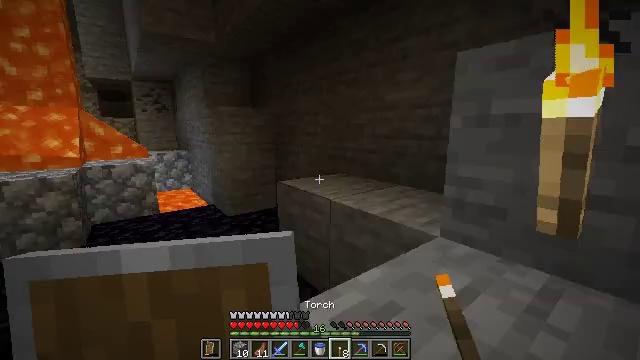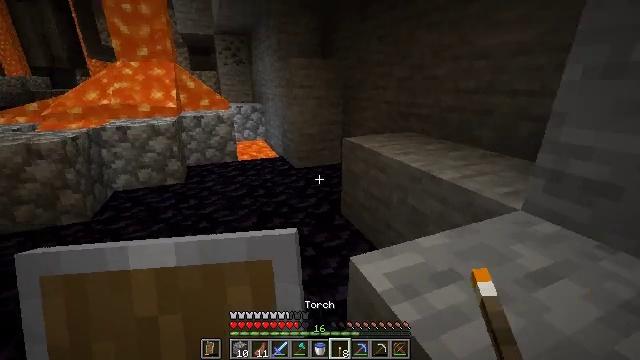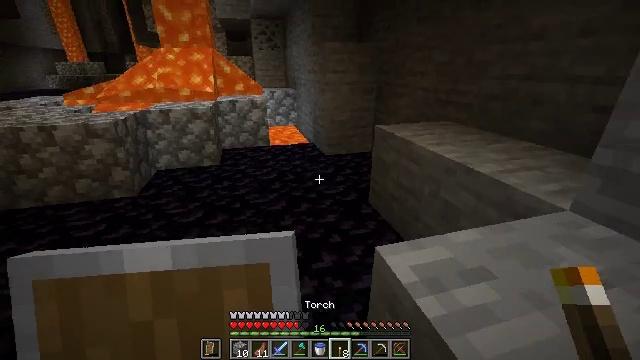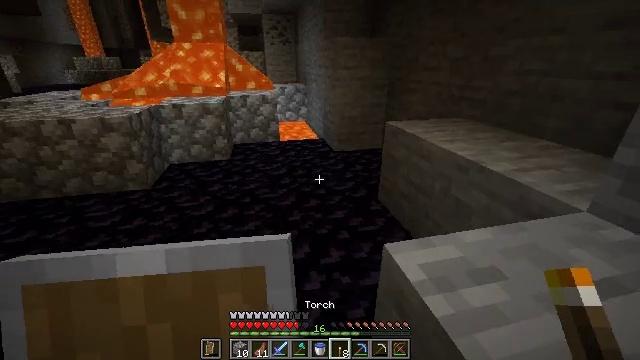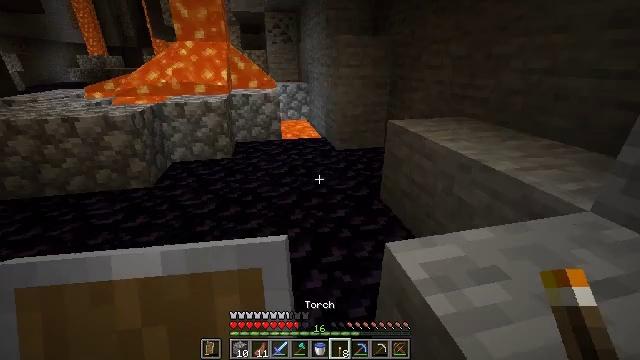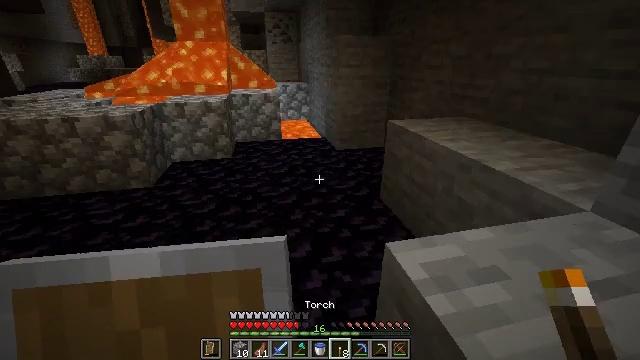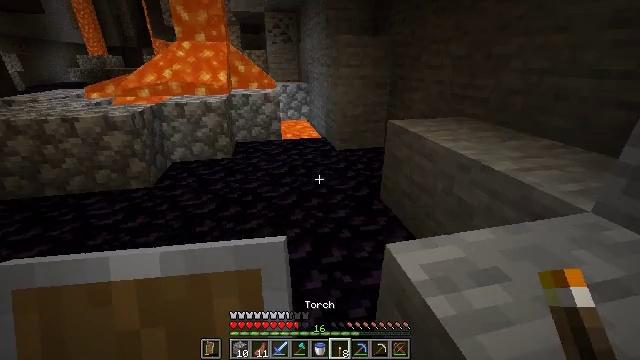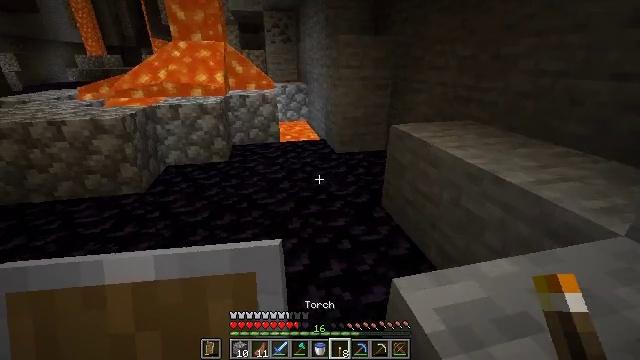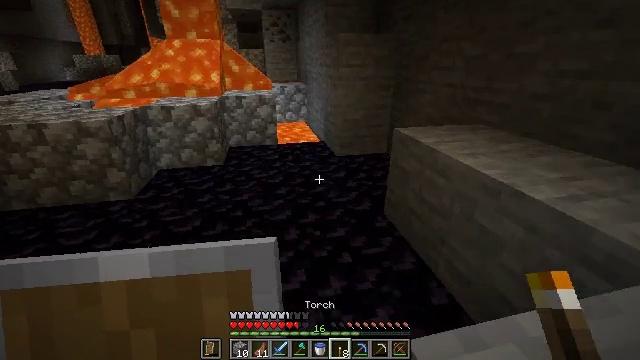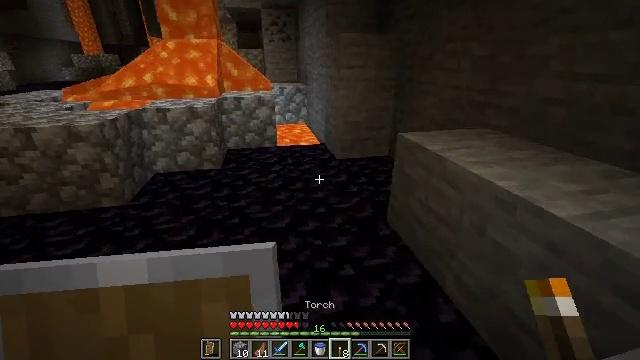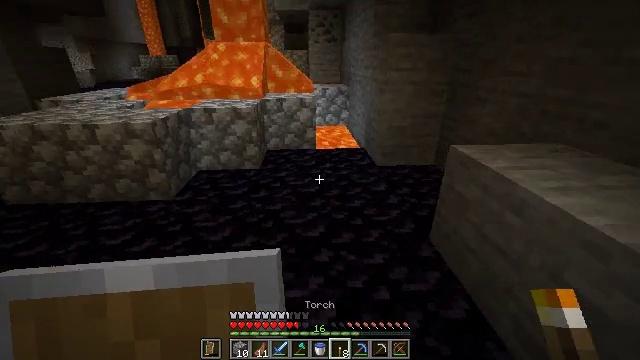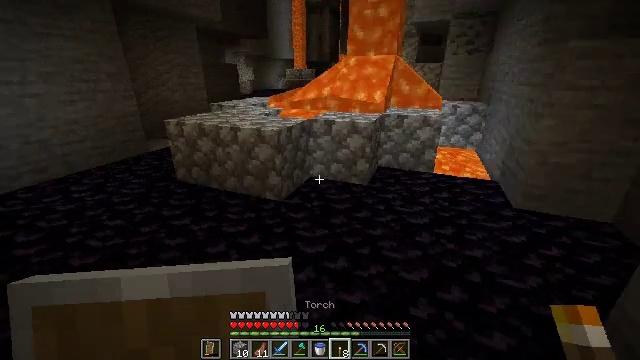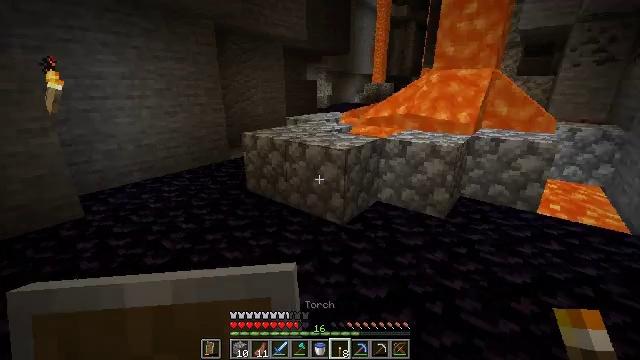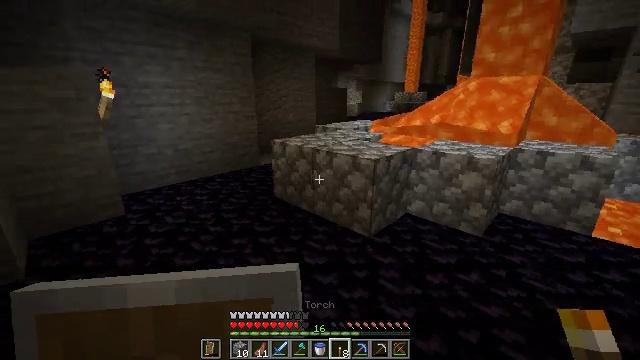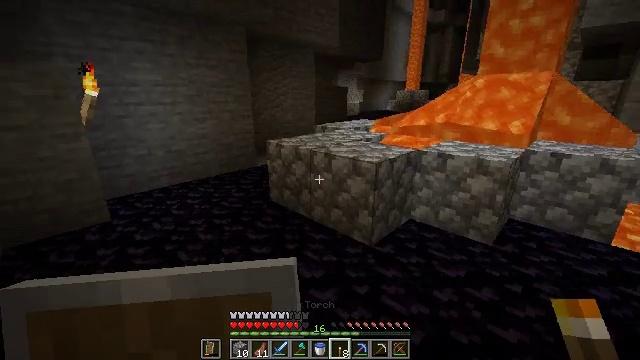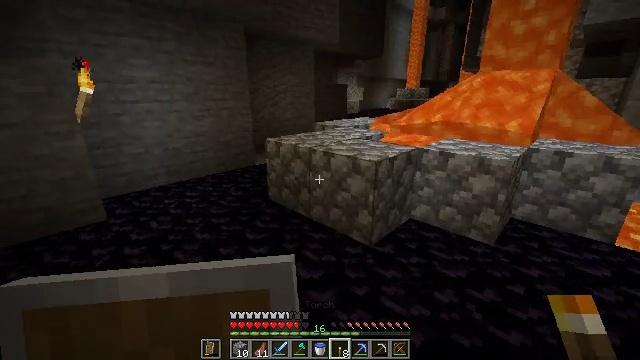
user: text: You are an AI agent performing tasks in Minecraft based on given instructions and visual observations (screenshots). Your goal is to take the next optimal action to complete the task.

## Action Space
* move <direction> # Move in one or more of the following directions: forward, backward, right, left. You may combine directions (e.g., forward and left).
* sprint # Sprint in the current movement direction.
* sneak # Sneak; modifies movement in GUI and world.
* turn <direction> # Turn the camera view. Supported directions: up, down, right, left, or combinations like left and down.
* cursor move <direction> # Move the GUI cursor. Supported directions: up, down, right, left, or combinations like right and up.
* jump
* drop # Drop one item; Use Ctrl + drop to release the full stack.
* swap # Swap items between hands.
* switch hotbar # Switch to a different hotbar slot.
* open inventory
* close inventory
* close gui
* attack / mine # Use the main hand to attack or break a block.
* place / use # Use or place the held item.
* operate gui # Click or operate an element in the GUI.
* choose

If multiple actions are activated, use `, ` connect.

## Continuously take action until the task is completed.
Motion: motion action
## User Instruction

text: Remove rotten flesh from the inventory.
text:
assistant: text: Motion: turn left and down
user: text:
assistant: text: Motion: turn left and down
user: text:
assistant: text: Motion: turn left
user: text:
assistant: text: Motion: no_op
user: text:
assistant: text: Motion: no_op
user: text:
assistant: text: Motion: move forward
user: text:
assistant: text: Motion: move forward
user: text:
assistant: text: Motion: move forward
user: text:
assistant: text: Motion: move forward
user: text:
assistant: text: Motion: move forward, turn left
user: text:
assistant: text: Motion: move forward, turn left and up
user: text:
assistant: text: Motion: move forward, turn left and up
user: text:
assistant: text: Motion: move forward, turn left and up
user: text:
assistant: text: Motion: no_op
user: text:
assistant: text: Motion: no_op
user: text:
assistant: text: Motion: no_op
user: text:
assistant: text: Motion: no_op
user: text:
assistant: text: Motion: no_op
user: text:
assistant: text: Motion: turn left and down
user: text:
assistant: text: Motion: turn left and up
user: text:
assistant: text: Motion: turn left
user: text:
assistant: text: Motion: turn left
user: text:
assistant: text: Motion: turn left
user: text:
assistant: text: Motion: turn left and up
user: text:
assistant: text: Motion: turn left and up
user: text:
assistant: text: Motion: turn left and up
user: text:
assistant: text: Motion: turn up
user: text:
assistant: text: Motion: no_op
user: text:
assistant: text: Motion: no_op
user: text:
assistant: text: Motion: no_op